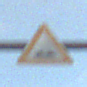
Verkehrszeichen: UnebeneFahrbahn
Umgebung: Outdoor, Nature
Tageszeit: SunriseSunset
Wetter: PartlyCloudy
Licht: Natural
Jahreszeit: NotSpecified
Kontrast: MediumContrast